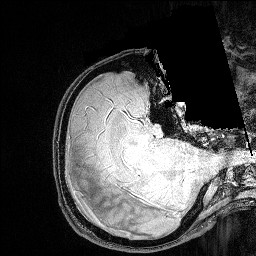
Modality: FLASH
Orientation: axial
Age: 29
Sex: male